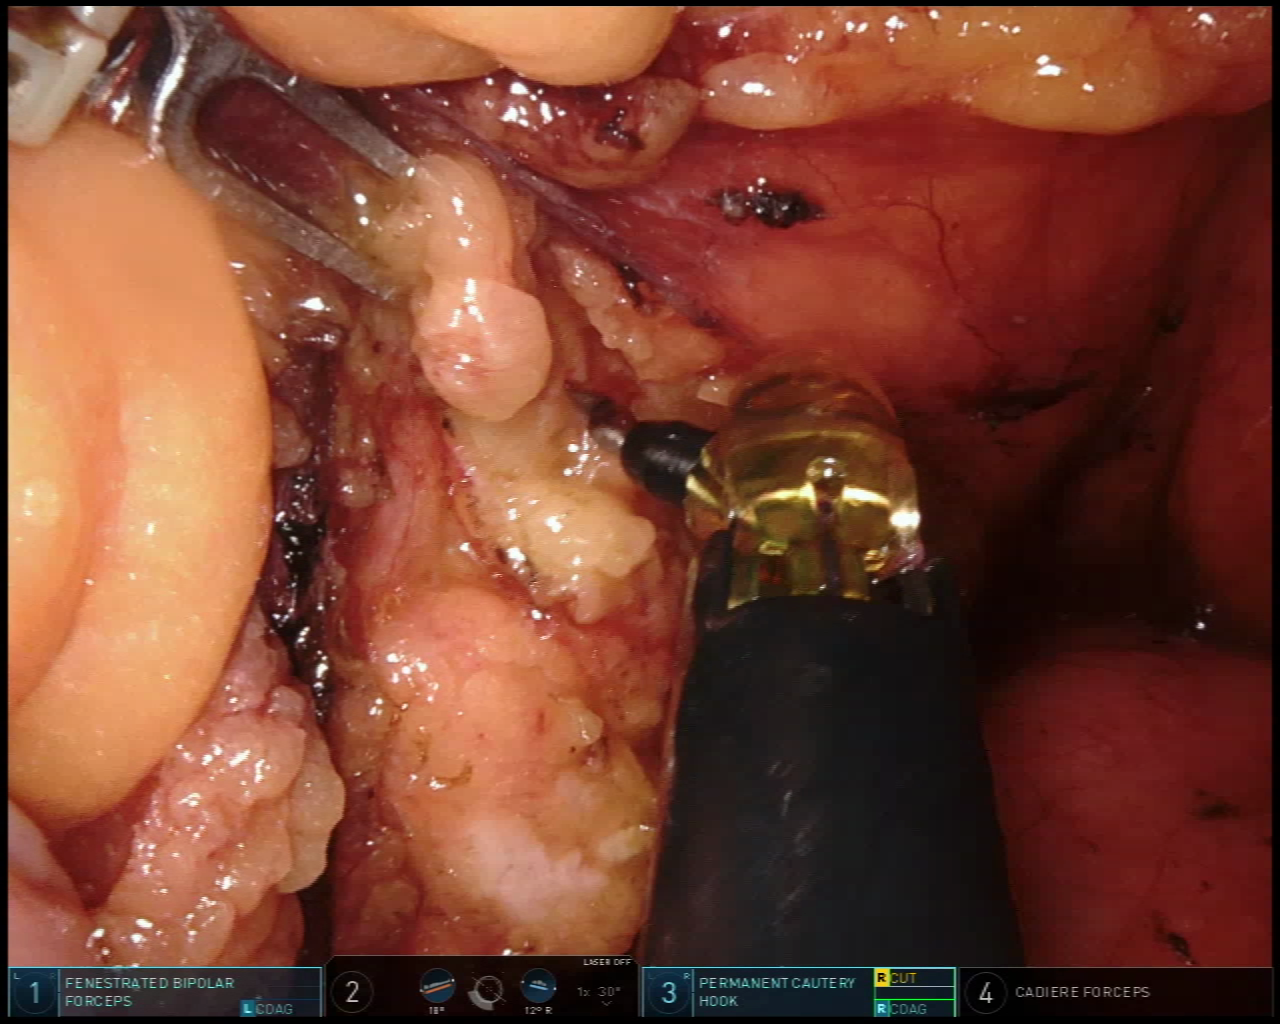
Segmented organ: pancreas
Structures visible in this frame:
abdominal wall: no
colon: no
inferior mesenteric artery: no
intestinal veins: no
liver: no
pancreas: yes
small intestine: yes
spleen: no
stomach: no
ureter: no
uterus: no
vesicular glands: no